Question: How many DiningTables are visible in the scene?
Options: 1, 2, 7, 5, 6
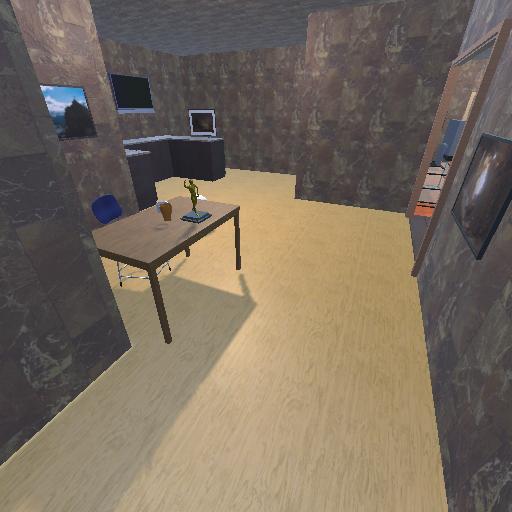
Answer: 1